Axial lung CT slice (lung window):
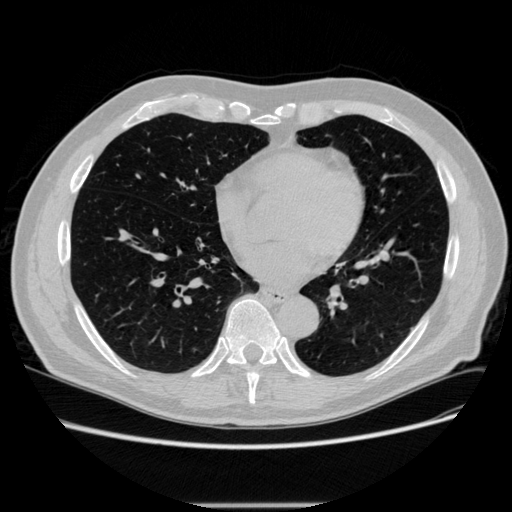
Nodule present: no